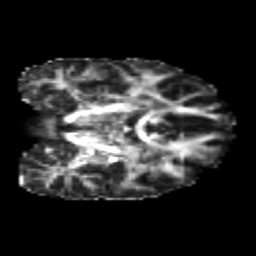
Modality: FA
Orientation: coronal
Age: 26
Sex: male
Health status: healthy
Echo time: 0.074 s